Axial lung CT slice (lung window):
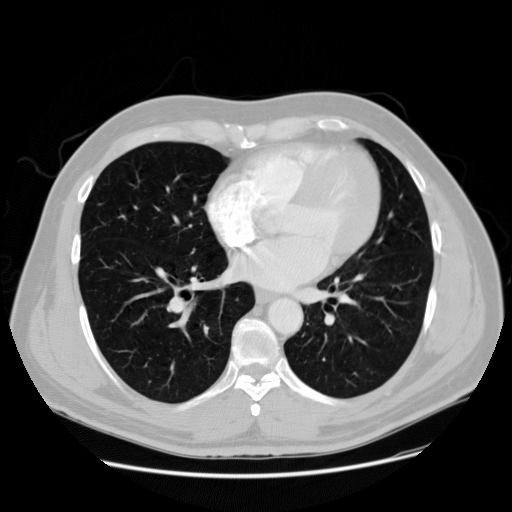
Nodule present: no